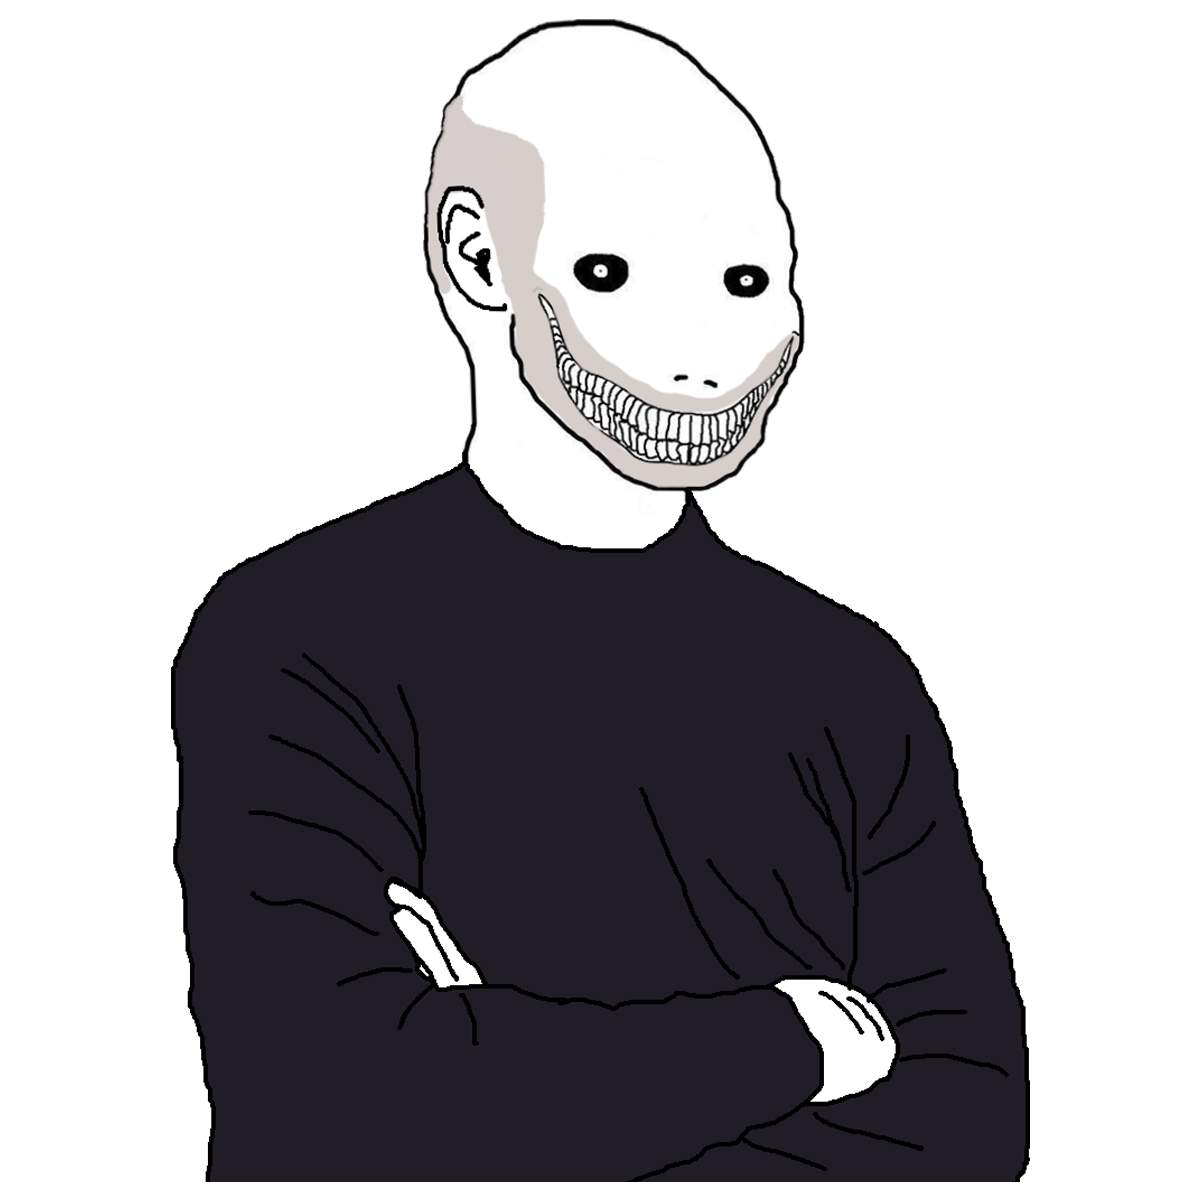
Label: 5_Oomer